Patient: sex F, age 44
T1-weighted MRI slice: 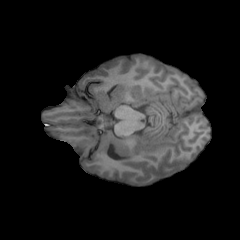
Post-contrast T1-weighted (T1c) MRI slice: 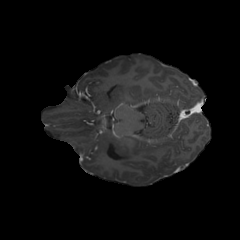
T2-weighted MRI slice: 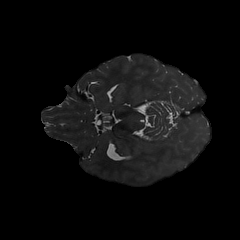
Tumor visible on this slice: no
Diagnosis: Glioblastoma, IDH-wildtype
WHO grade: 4